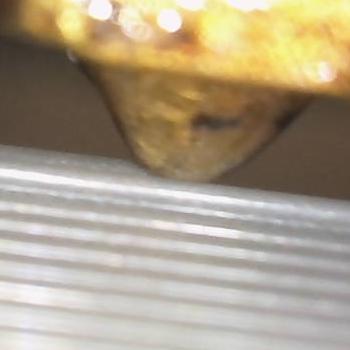
Flow rate: 100%